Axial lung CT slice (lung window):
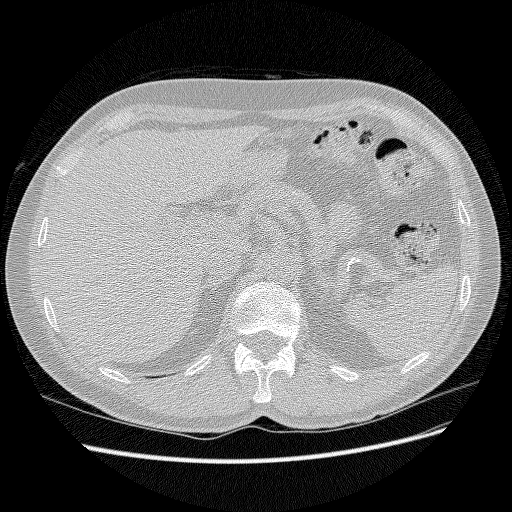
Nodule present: no